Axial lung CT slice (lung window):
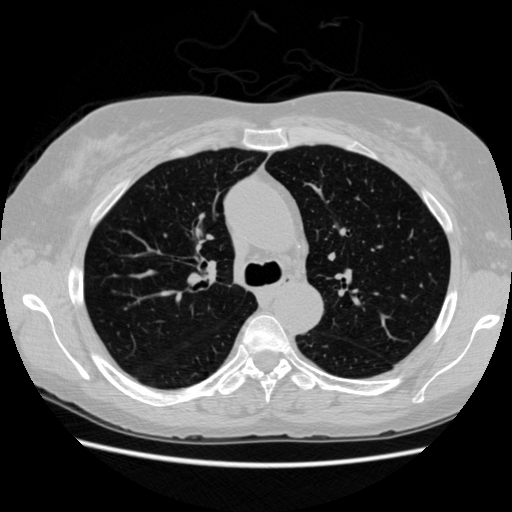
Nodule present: no